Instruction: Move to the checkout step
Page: cart
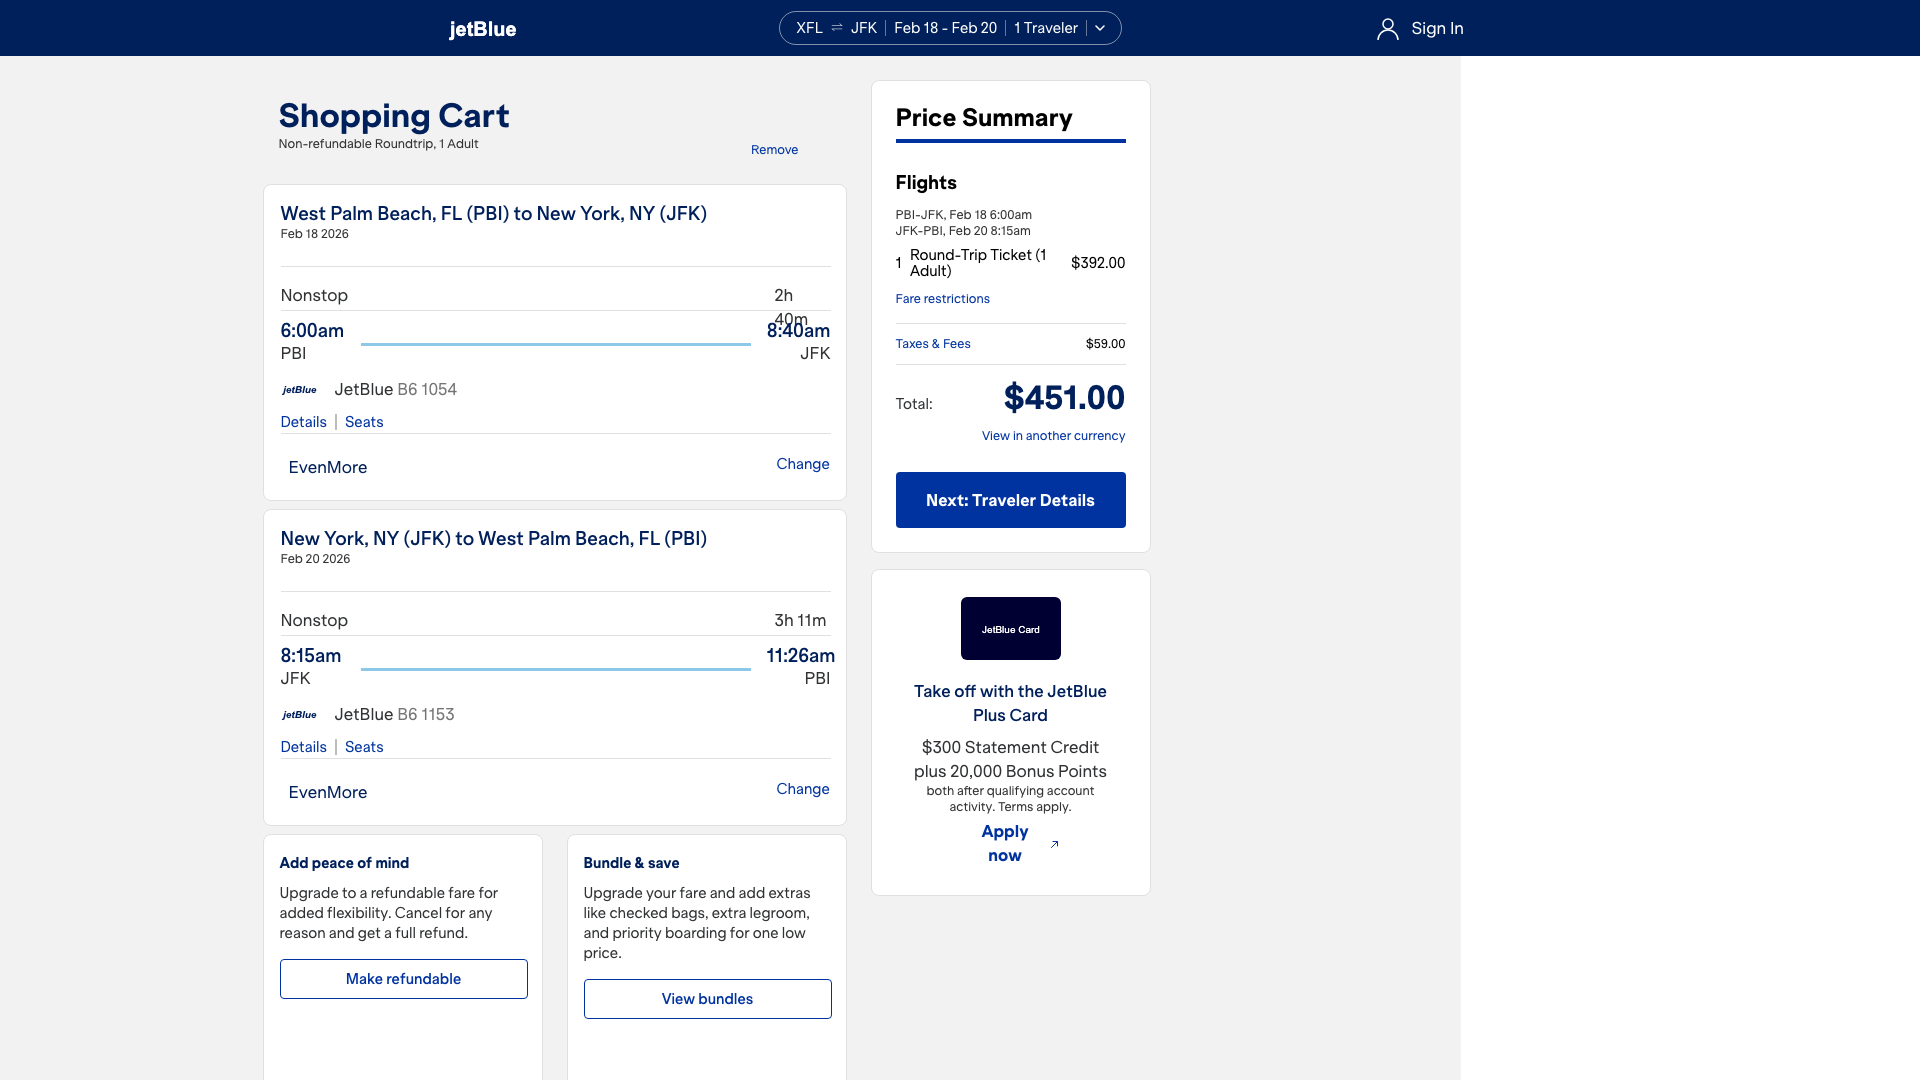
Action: click